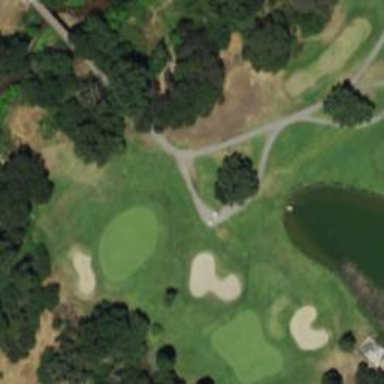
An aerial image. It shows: Golf cartpath that is also road path.